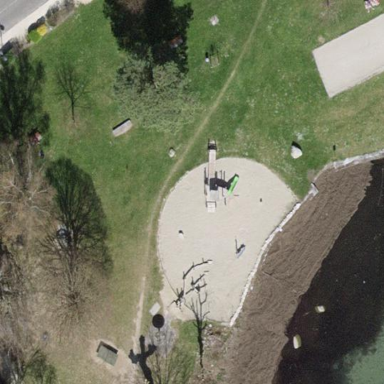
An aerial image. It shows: Lovely park for leisure and relaxation.